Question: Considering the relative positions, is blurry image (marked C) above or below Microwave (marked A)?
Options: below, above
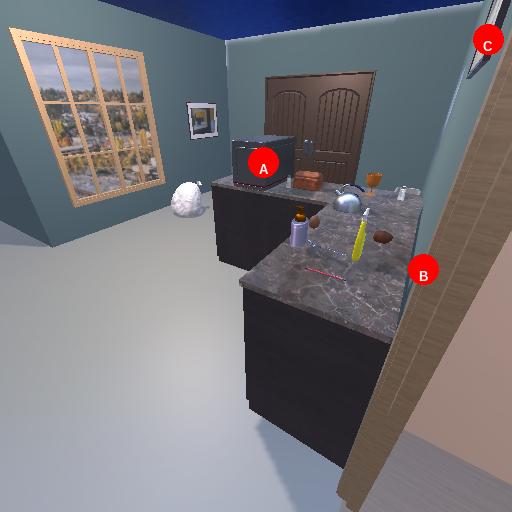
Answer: below